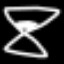
Label: hourglass